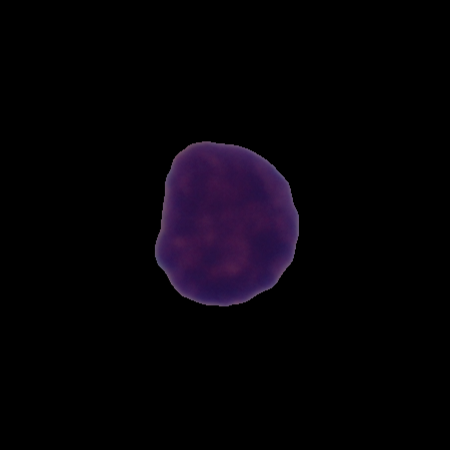
Label: healthy